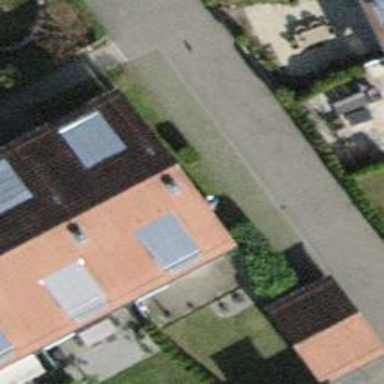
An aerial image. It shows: Simple house.